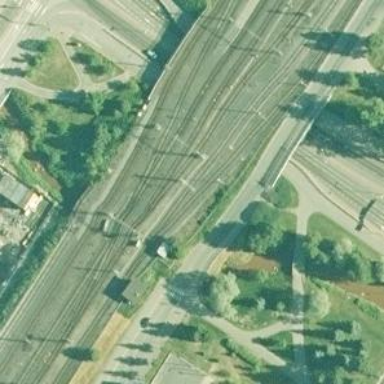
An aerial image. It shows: Continuous rail railway with electrified contact line.